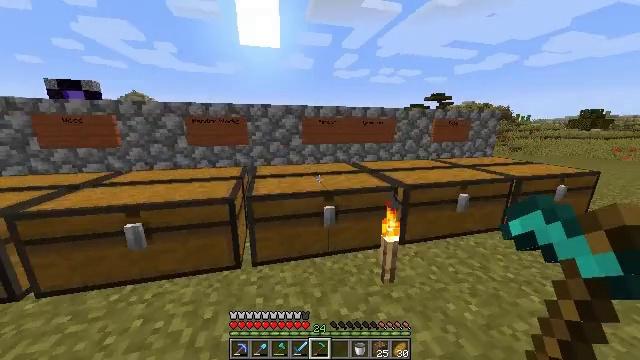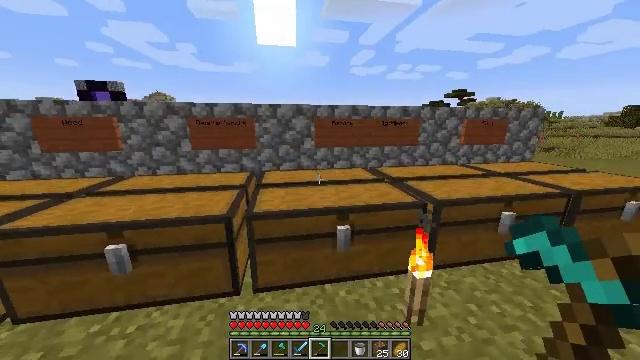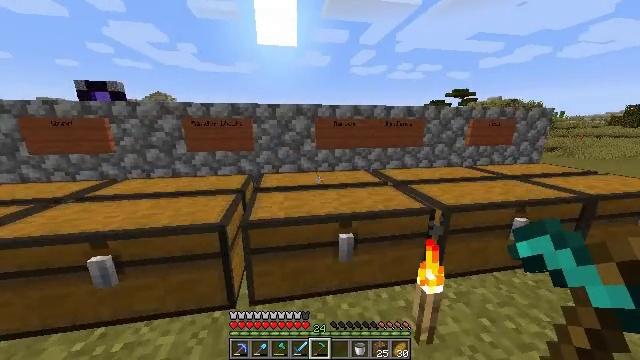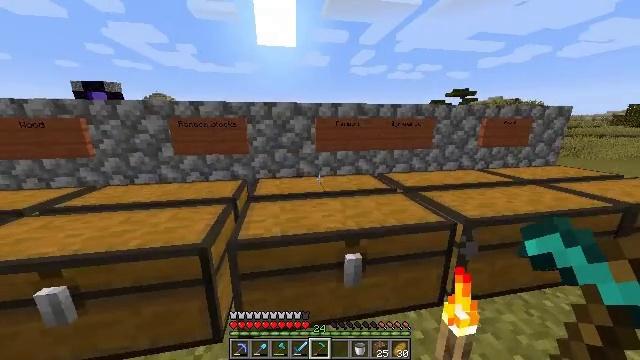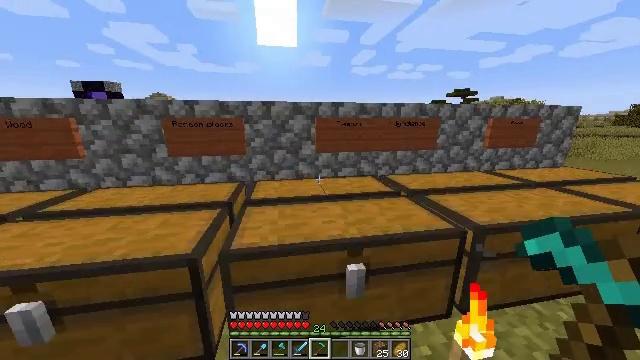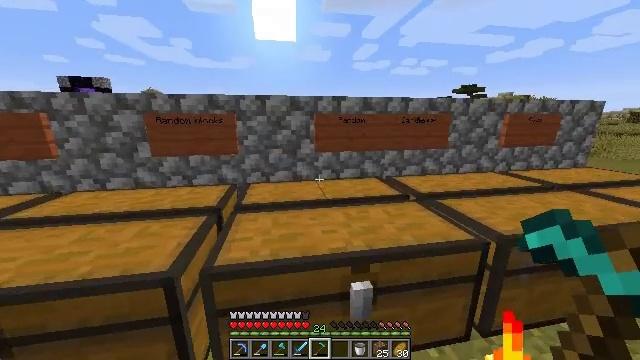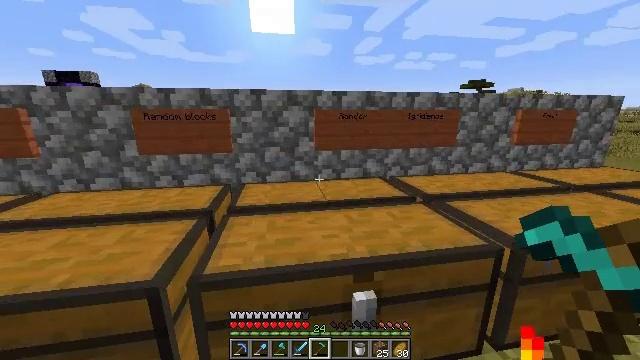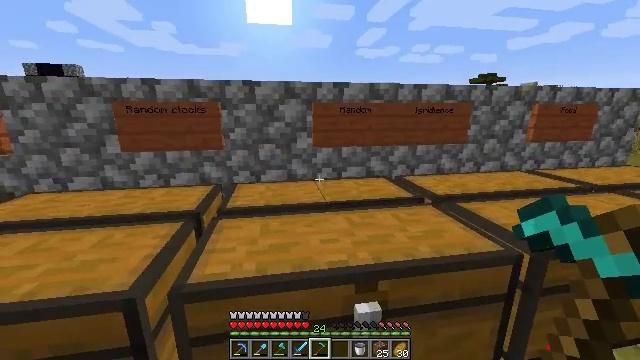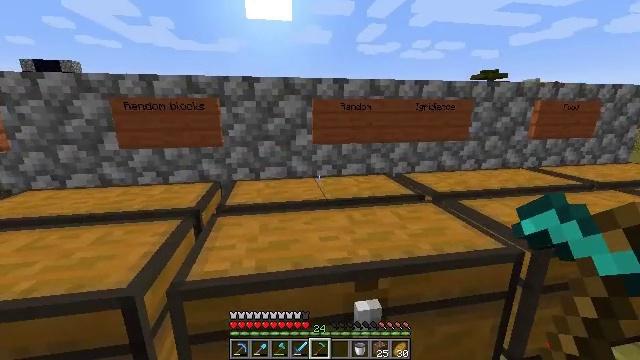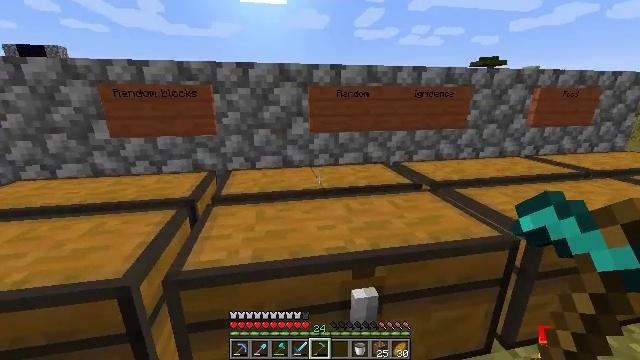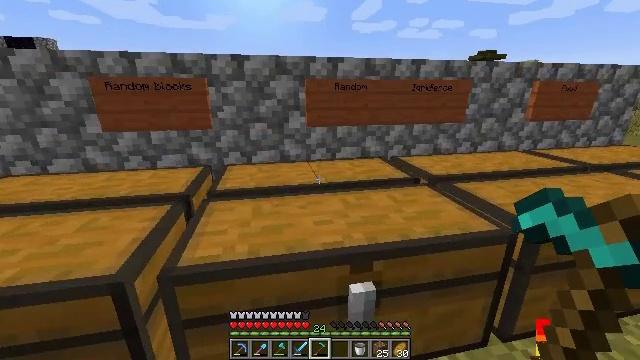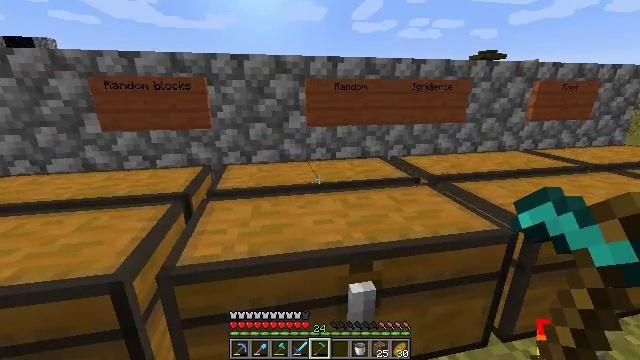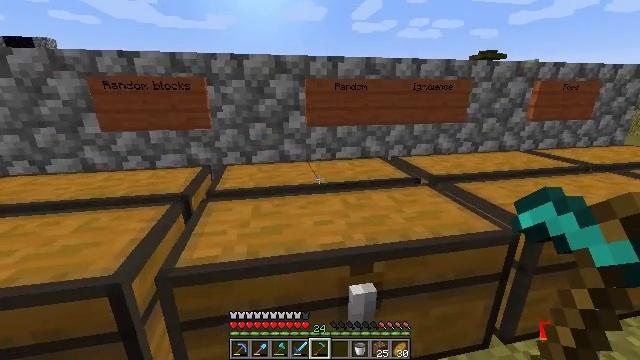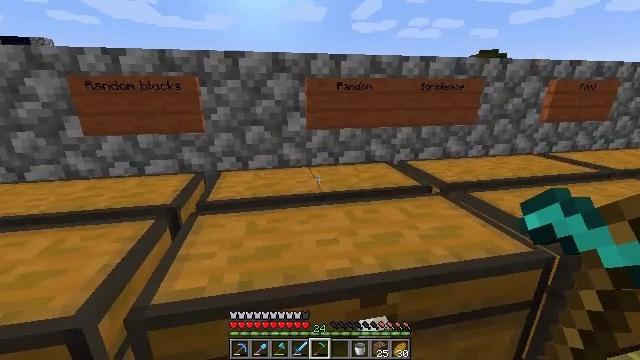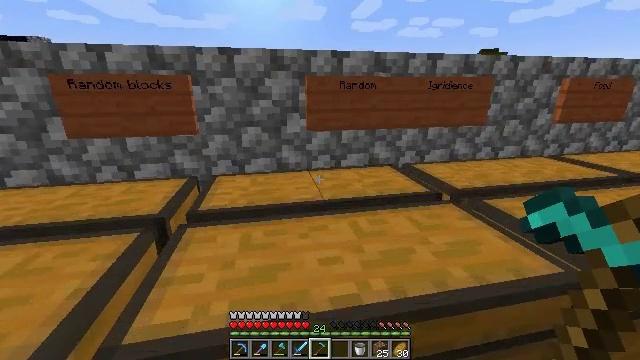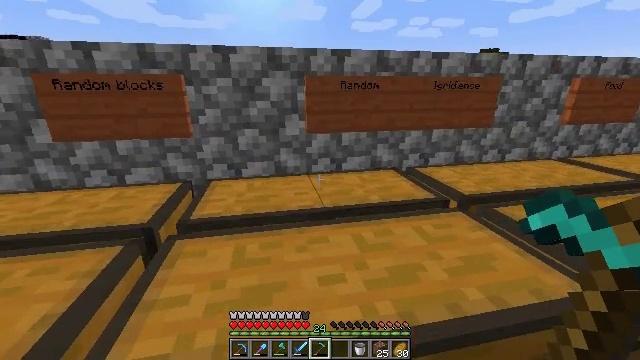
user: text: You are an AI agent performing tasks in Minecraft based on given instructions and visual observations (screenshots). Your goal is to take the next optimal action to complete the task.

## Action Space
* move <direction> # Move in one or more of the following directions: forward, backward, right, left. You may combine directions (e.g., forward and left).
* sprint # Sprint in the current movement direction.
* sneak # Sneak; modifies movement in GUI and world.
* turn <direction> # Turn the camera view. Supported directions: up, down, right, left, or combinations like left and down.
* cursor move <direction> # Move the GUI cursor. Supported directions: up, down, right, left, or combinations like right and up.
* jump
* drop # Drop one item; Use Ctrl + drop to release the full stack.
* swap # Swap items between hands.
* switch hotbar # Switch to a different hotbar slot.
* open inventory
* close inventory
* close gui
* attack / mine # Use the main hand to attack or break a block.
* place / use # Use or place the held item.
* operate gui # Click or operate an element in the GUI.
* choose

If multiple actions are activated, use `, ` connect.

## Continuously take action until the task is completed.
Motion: motion action
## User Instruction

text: Collect wheat crops.
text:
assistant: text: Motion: move forward, sprint, turn left
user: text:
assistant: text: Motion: move forward
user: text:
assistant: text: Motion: move forward
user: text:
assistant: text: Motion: no_op
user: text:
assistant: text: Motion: no_op
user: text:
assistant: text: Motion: no_op
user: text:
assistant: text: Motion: no_op
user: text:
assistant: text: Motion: no_op
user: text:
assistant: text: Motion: turn down
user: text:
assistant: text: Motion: turn down
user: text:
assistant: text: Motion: no_op
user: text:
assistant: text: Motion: move forward
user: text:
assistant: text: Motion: move forward
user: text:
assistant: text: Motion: move forward
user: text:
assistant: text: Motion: no_op
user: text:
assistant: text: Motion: no_op
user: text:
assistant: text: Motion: no_op
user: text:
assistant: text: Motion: no_op
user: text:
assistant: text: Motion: no_op
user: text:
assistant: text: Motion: turn right
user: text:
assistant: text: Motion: no_op
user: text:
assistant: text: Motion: no_op
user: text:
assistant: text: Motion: turn left
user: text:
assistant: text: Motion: turn left
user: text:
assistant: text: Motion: turn left
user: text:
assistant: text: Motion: turn left
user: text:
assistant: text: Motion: no_op
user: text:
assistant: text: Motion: no_op
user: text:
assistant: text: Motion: turn left
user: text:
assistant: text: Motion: turn left